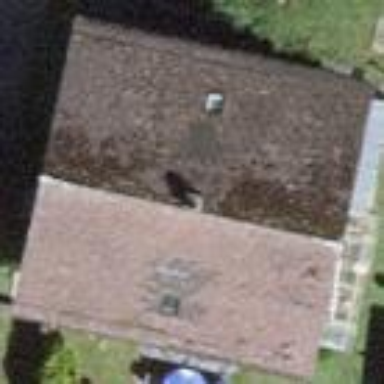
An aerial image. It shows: Building with gabled roof.